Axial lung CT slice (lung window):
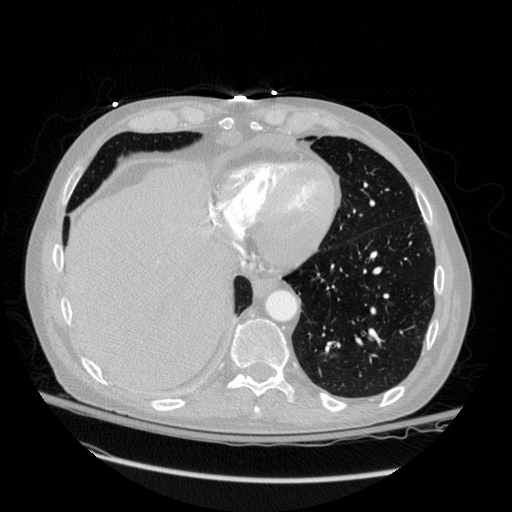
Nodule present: no